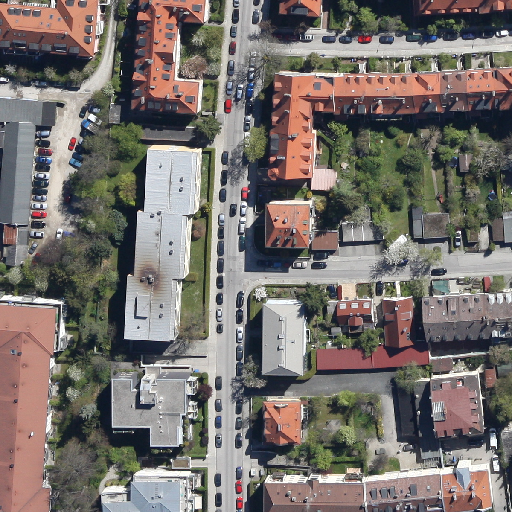
Referring expression: vehicle in the parking area